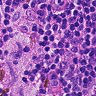
Metastatic tissue present: no